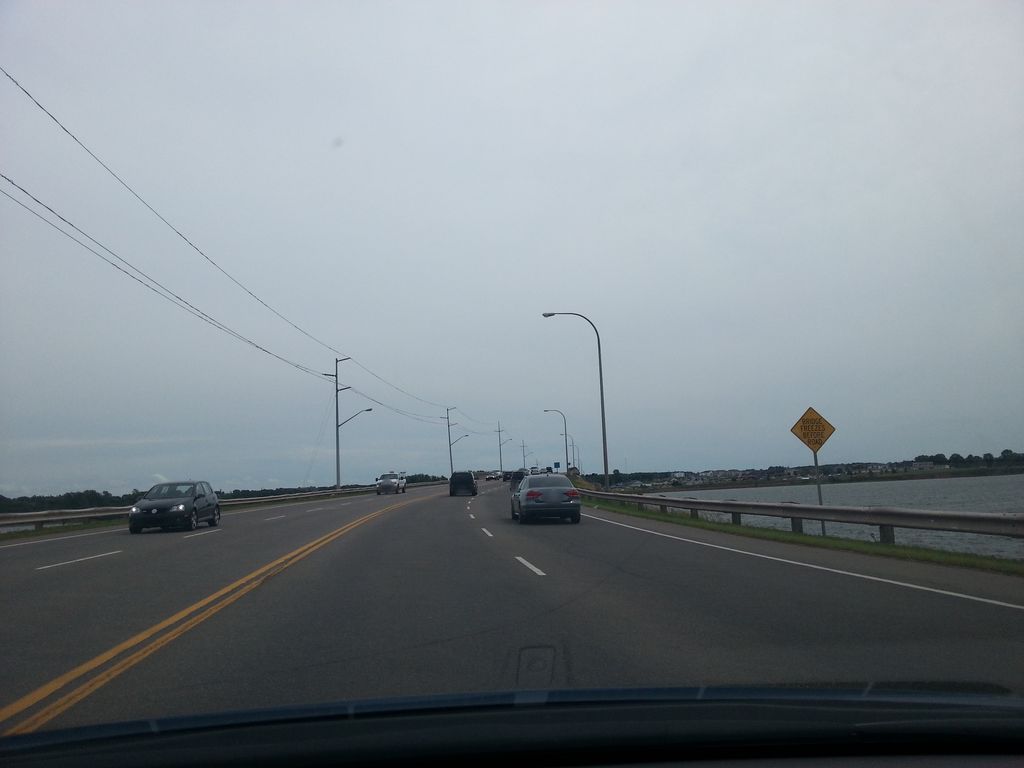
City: charlottetown